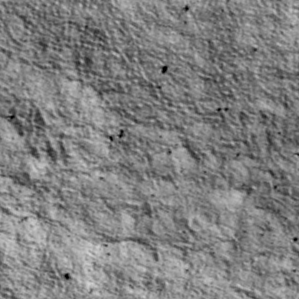
Label: non_frost